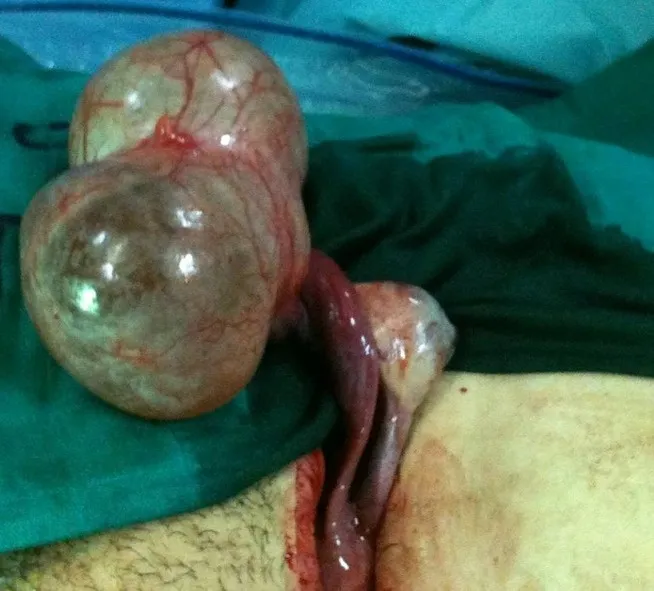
At surgery, a 10cm twisted right paratubal cyst were diagnosed.
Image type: medical_photograph (other_medical_photograph)